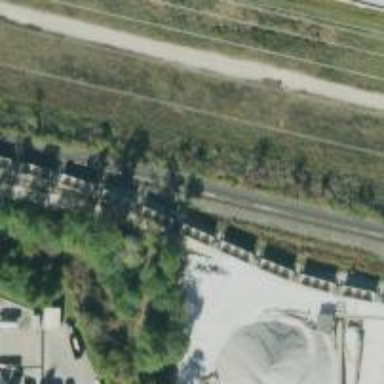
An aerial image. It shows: Railway siding for service.